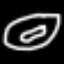
Label: donut